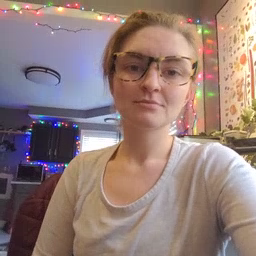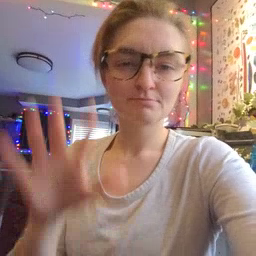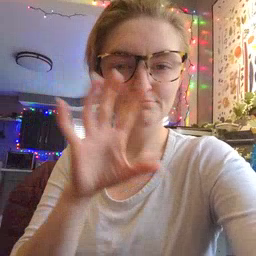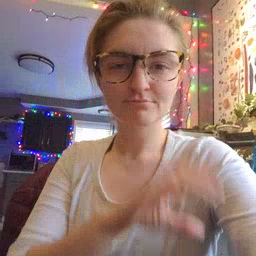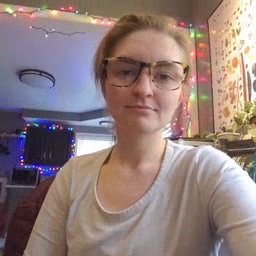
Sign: cloud